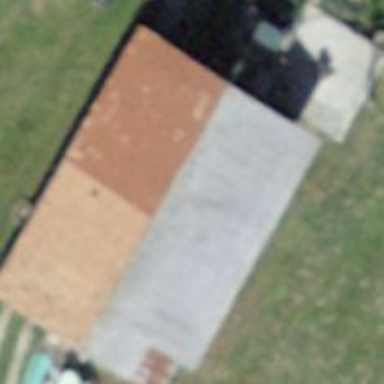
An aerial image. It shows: Barn.